Question: Try the following in the simulator or a device.
Create a new Master-Detail application for iPhone or compare any app that uses navigation bars. iOS 5 or 6, don't matter.
In the case of the template: Let it run,create an entry using the plus button and open the entry.
Now touch the area below the navbar directly under the UIBarButtonItem thats leads back.
Even when the button nor the navigation bar is clearly not touched, the button will activate and the view does return.

This is way beyond the 44x height of the navbar.
What is happening here?
Why does this button respond way beyond his frame?
Cant find an info about this in the HIG.
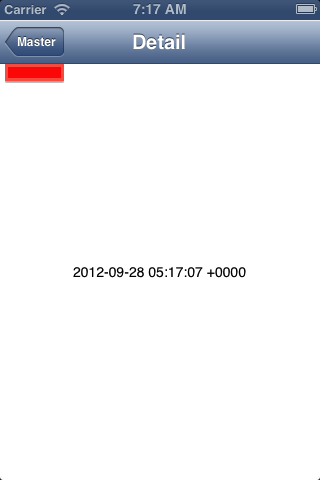
Answer: The area you can press to activate the back button is actually larger than the actual pixels of the button to accommodate the average thickness of fingers. (The actual number of pixels is buried somewhere in Apples HIG. I think it is 44x44.) This is expected behavior.
The master view controller is automatically dismissed when you tap outside it. This is expected behavior.